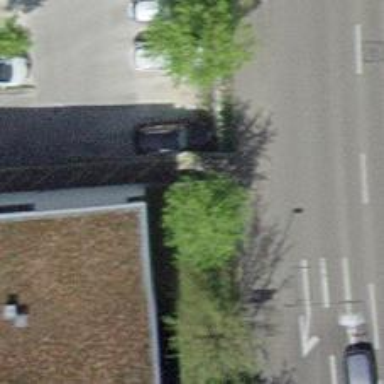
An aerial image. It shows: Set of steps on the road.